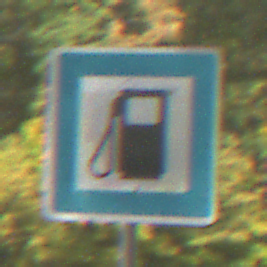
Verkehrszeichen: Tankstelle
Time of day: MorningAfternoon
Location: Outdoor (Suburban)
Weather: Clear
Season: NotSpecified
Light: Natural